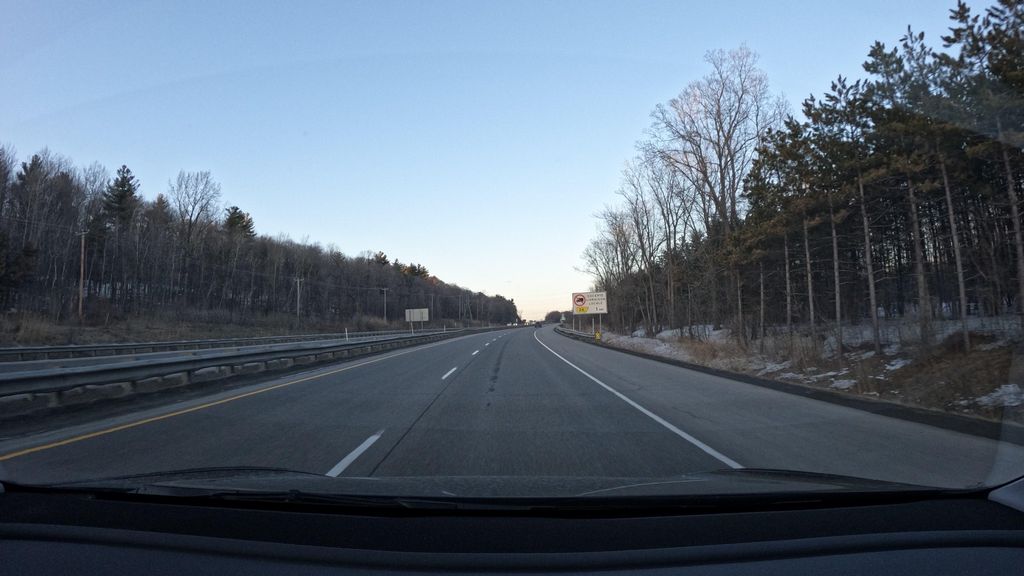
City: montreal